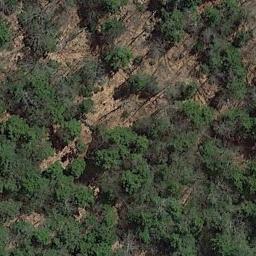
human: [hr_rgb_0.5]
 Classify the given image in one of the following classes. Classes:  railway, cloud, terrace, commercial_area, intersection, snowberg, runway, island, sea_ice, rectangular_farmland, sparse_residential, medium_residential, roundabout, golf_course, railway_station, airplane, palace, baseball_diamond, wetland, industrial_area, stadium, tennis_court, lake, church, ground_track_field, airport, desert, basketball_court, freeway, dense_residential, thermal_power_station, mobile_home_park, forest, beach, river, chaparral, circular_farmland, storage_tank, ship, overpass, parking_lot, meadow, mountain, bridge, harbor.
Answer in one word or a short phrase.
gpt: forest